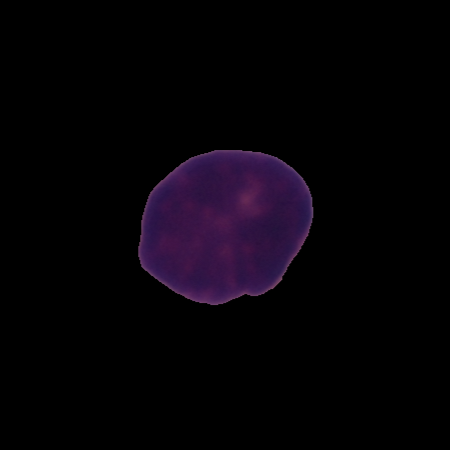
Label: healthy